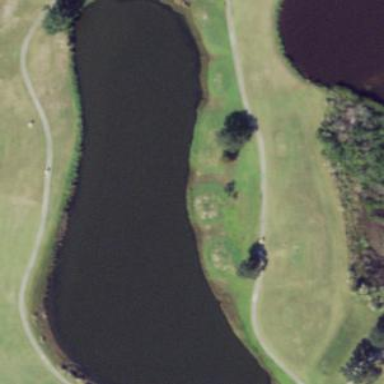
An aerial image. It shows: Picturesque scene of golf course with lateral water hazard.